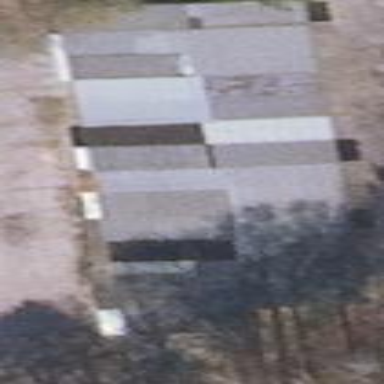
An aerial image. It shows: Group of garages.